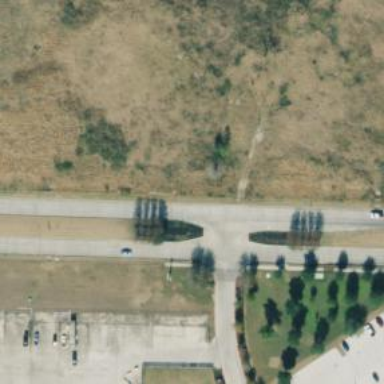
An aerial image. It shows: Secondary link road.